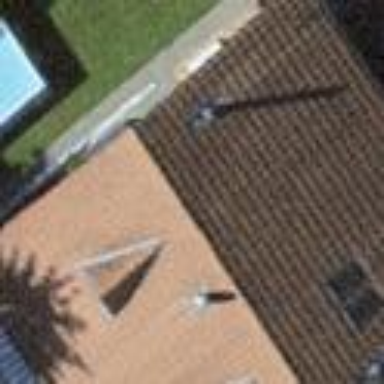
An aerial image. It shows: Residential building with gabled roof oriented across.